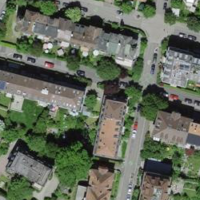
EUNIS habitat code: 54
Species observed at this site:
Aruncus dioicus
Euphorbia lathyris